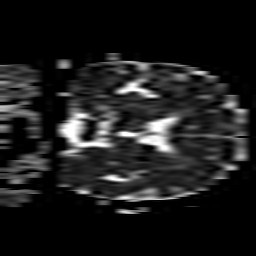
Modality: ADC
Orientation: coronal
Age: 63
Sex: female
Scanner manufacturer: philips
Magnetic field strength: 3 T
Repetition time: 4.616 s
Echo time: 0.07351 s